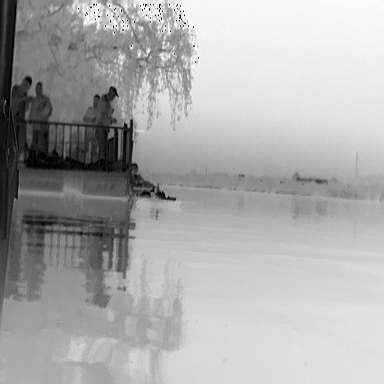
There is a canoe in the infrared image.